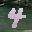
Label: 4